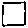
Label: square